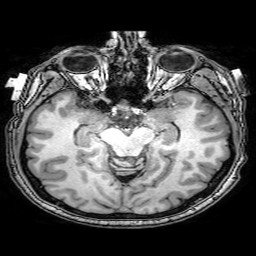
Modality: T1w
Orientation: coronal
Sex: male
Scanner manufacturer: philips
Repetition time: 0.008106 s
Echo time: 0.00371 s